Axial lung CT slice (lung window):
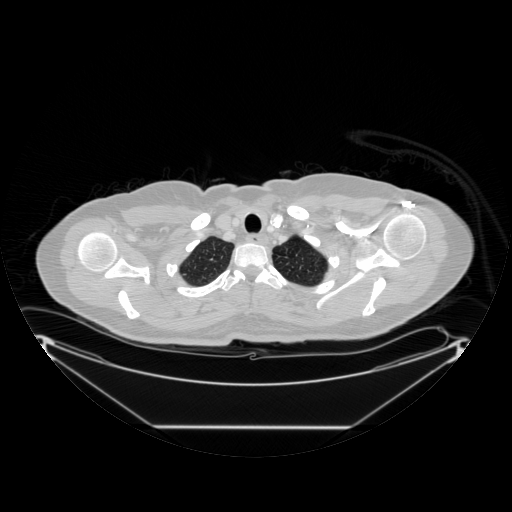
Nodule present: no